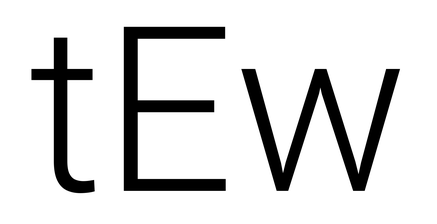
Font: Roboto_Light